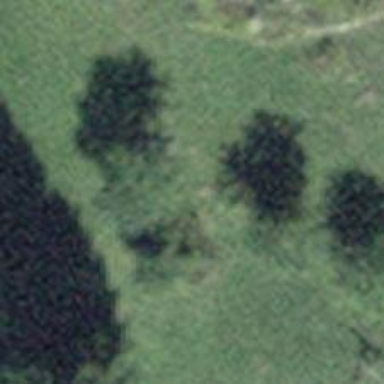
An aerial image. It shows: Beautiful tree in nature.